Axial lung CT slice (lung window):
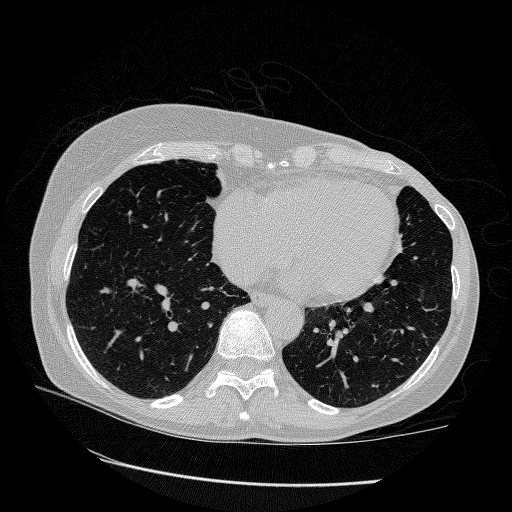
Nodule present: no